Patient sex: M
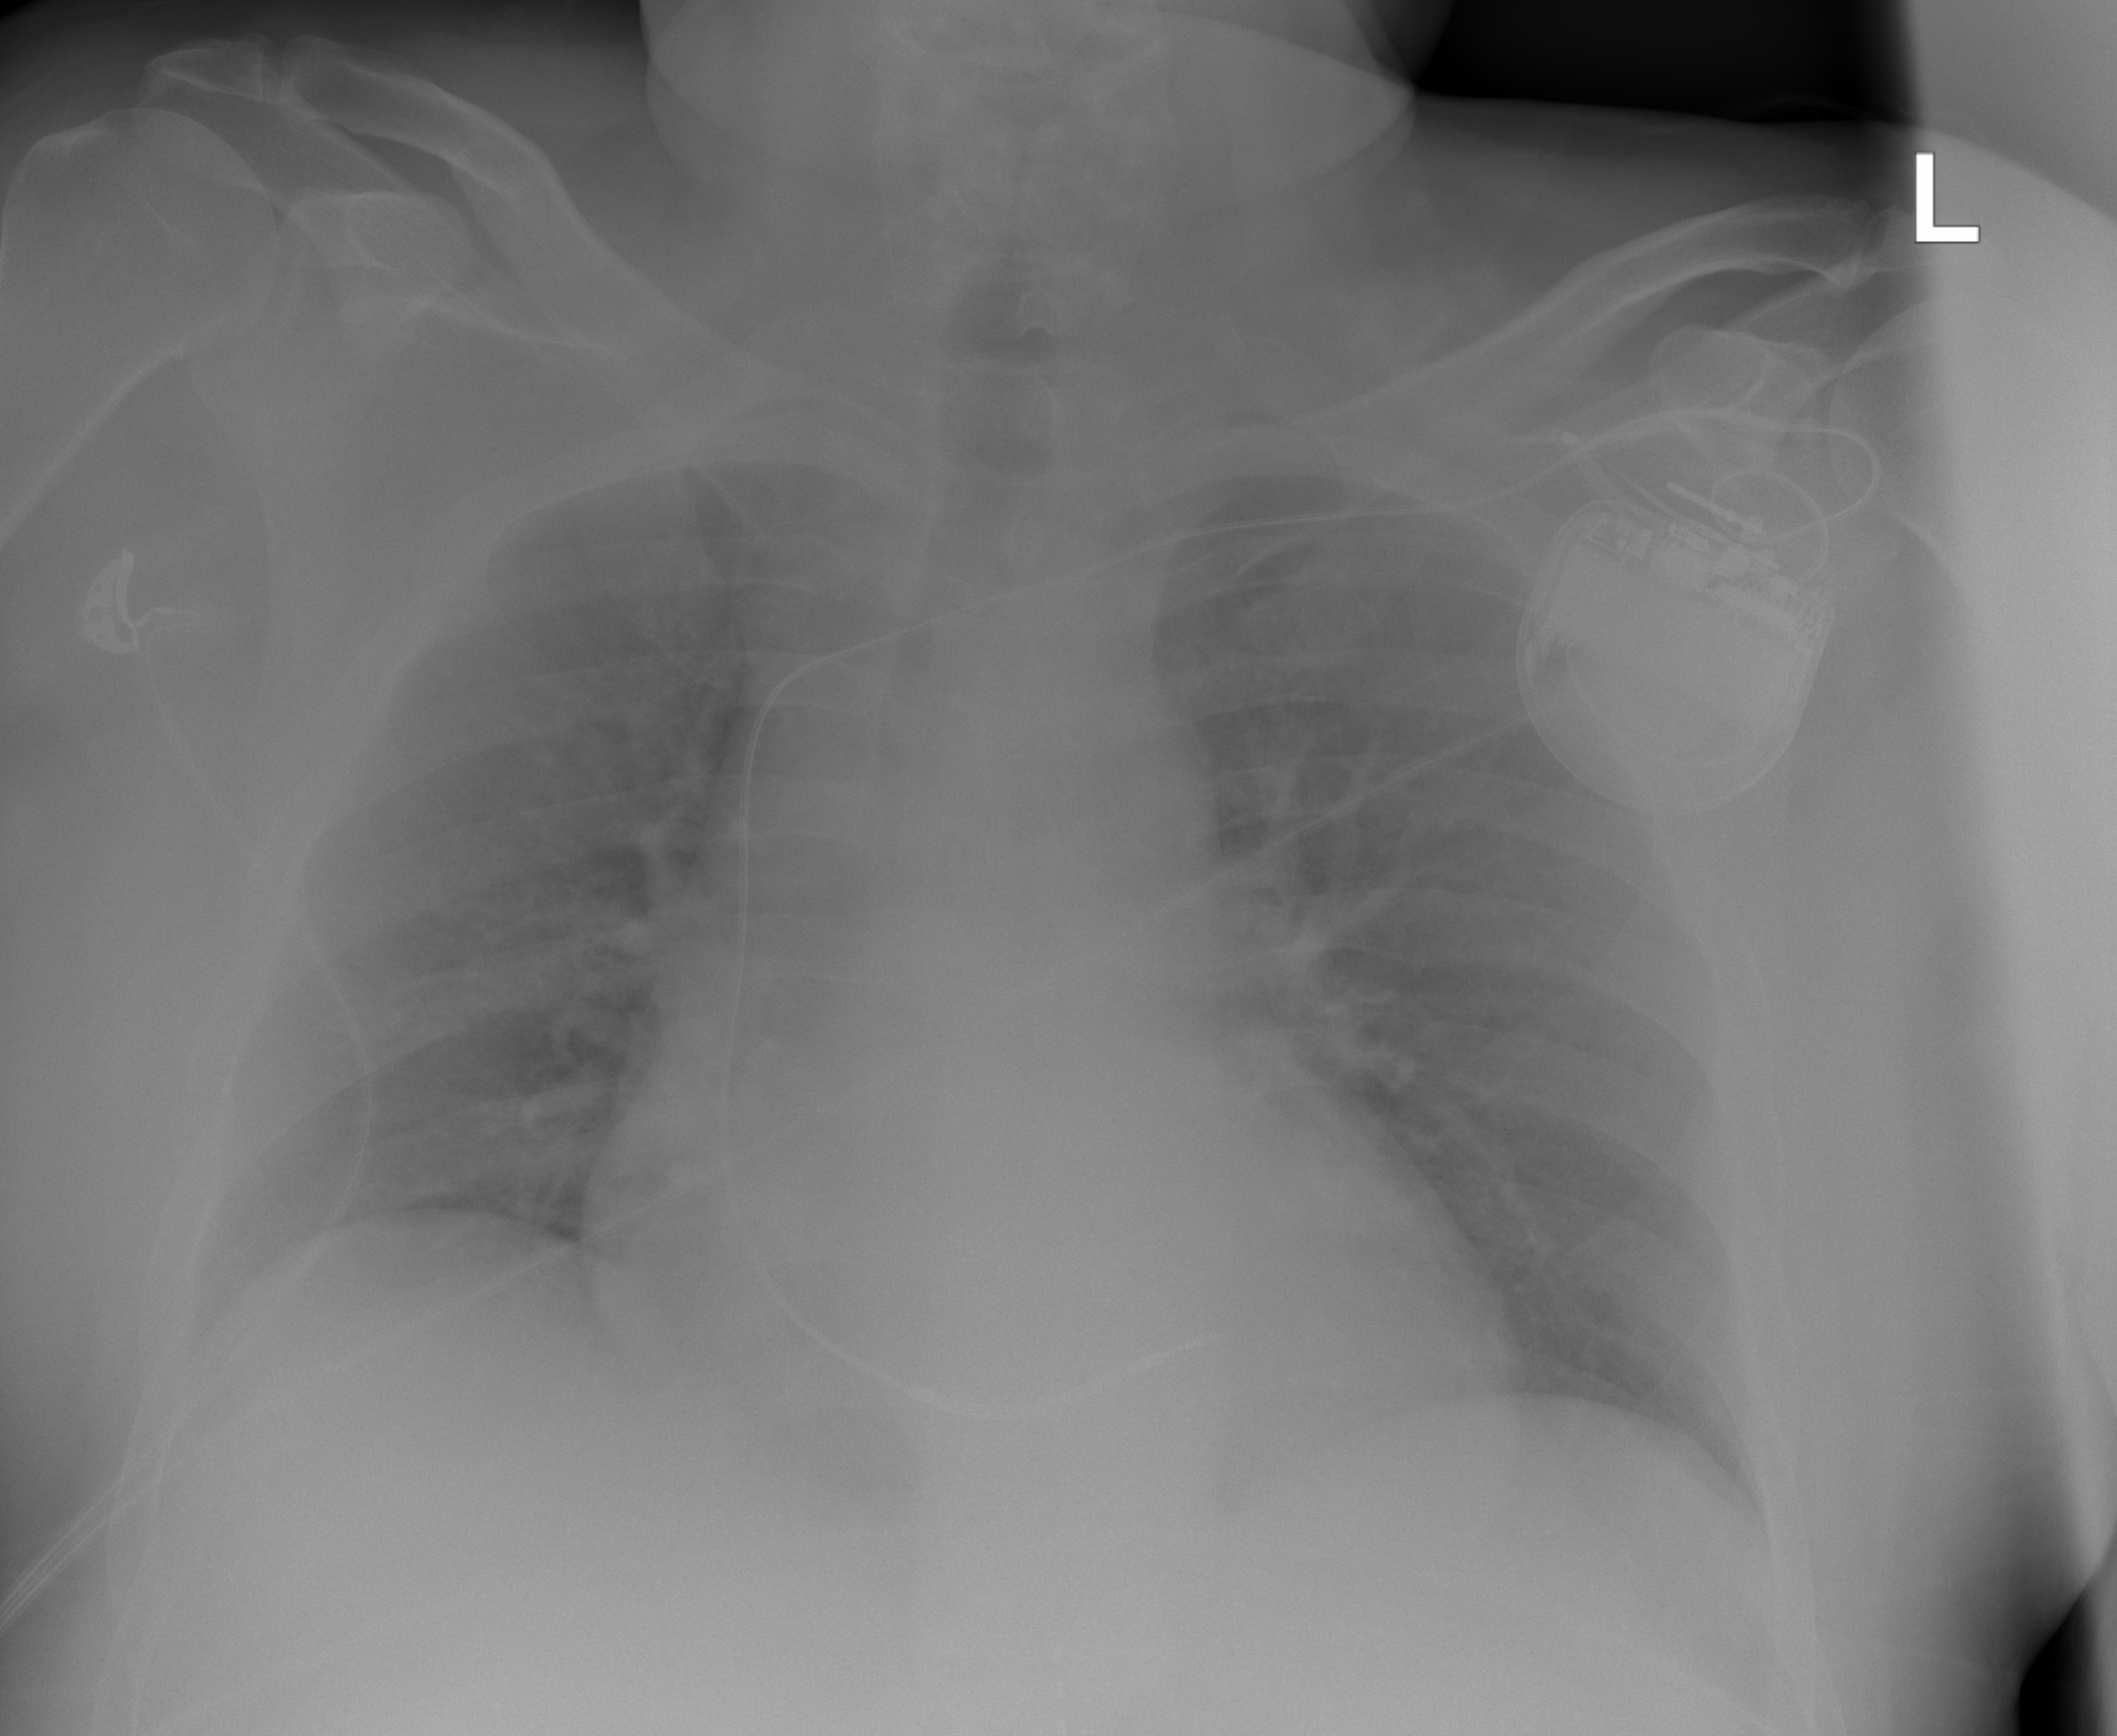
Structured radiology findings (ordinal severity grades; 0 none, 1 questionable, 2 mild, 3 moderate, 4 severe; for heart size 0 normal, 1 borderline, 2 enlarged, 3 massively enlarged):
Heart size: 1
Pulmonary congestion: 2
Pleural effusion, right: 0
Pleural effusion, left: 0
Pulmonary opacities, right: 0
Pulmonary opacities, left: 0
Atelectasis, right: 0
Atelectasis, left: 0